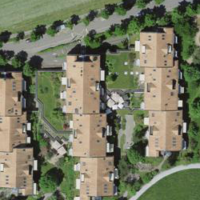
EUNIS habitat code: 55
Species observed at this site:
Nicandra physalodes